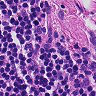
Metastatic tissue present: no